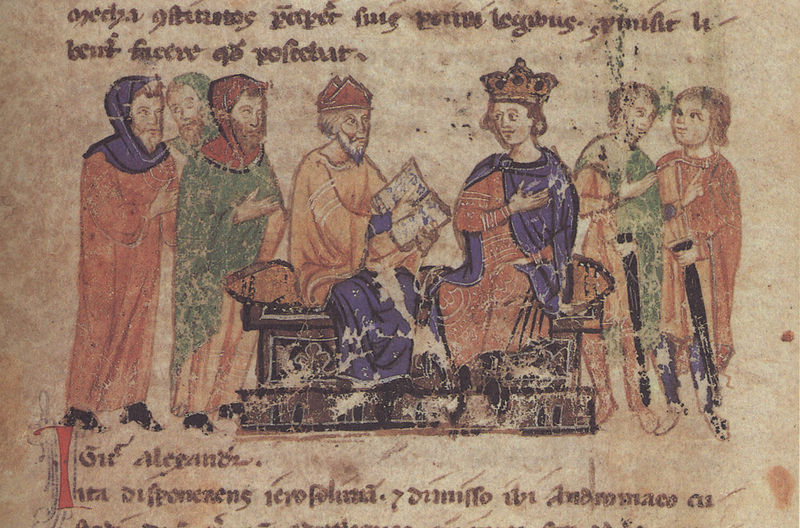
Titel: Alexanderroman
Institution: Leipzig, Stadtbibliothek
Schlagwörter: blau, grün, männer, rot, bibel, gelehrte, gewand, krone, schrift, bank, könig, thron, kopftuch, buch, diwan, schwert, initiale, kiste, ritter, mittelalter, sitzplatz, latein, buchmalerei